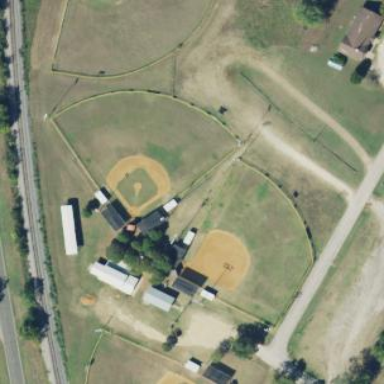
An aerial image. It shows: Baseball pitch for leisure land.